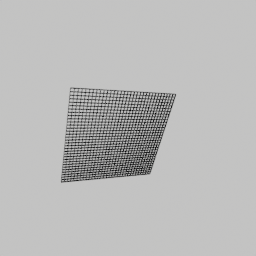
Label: tools